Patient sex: M
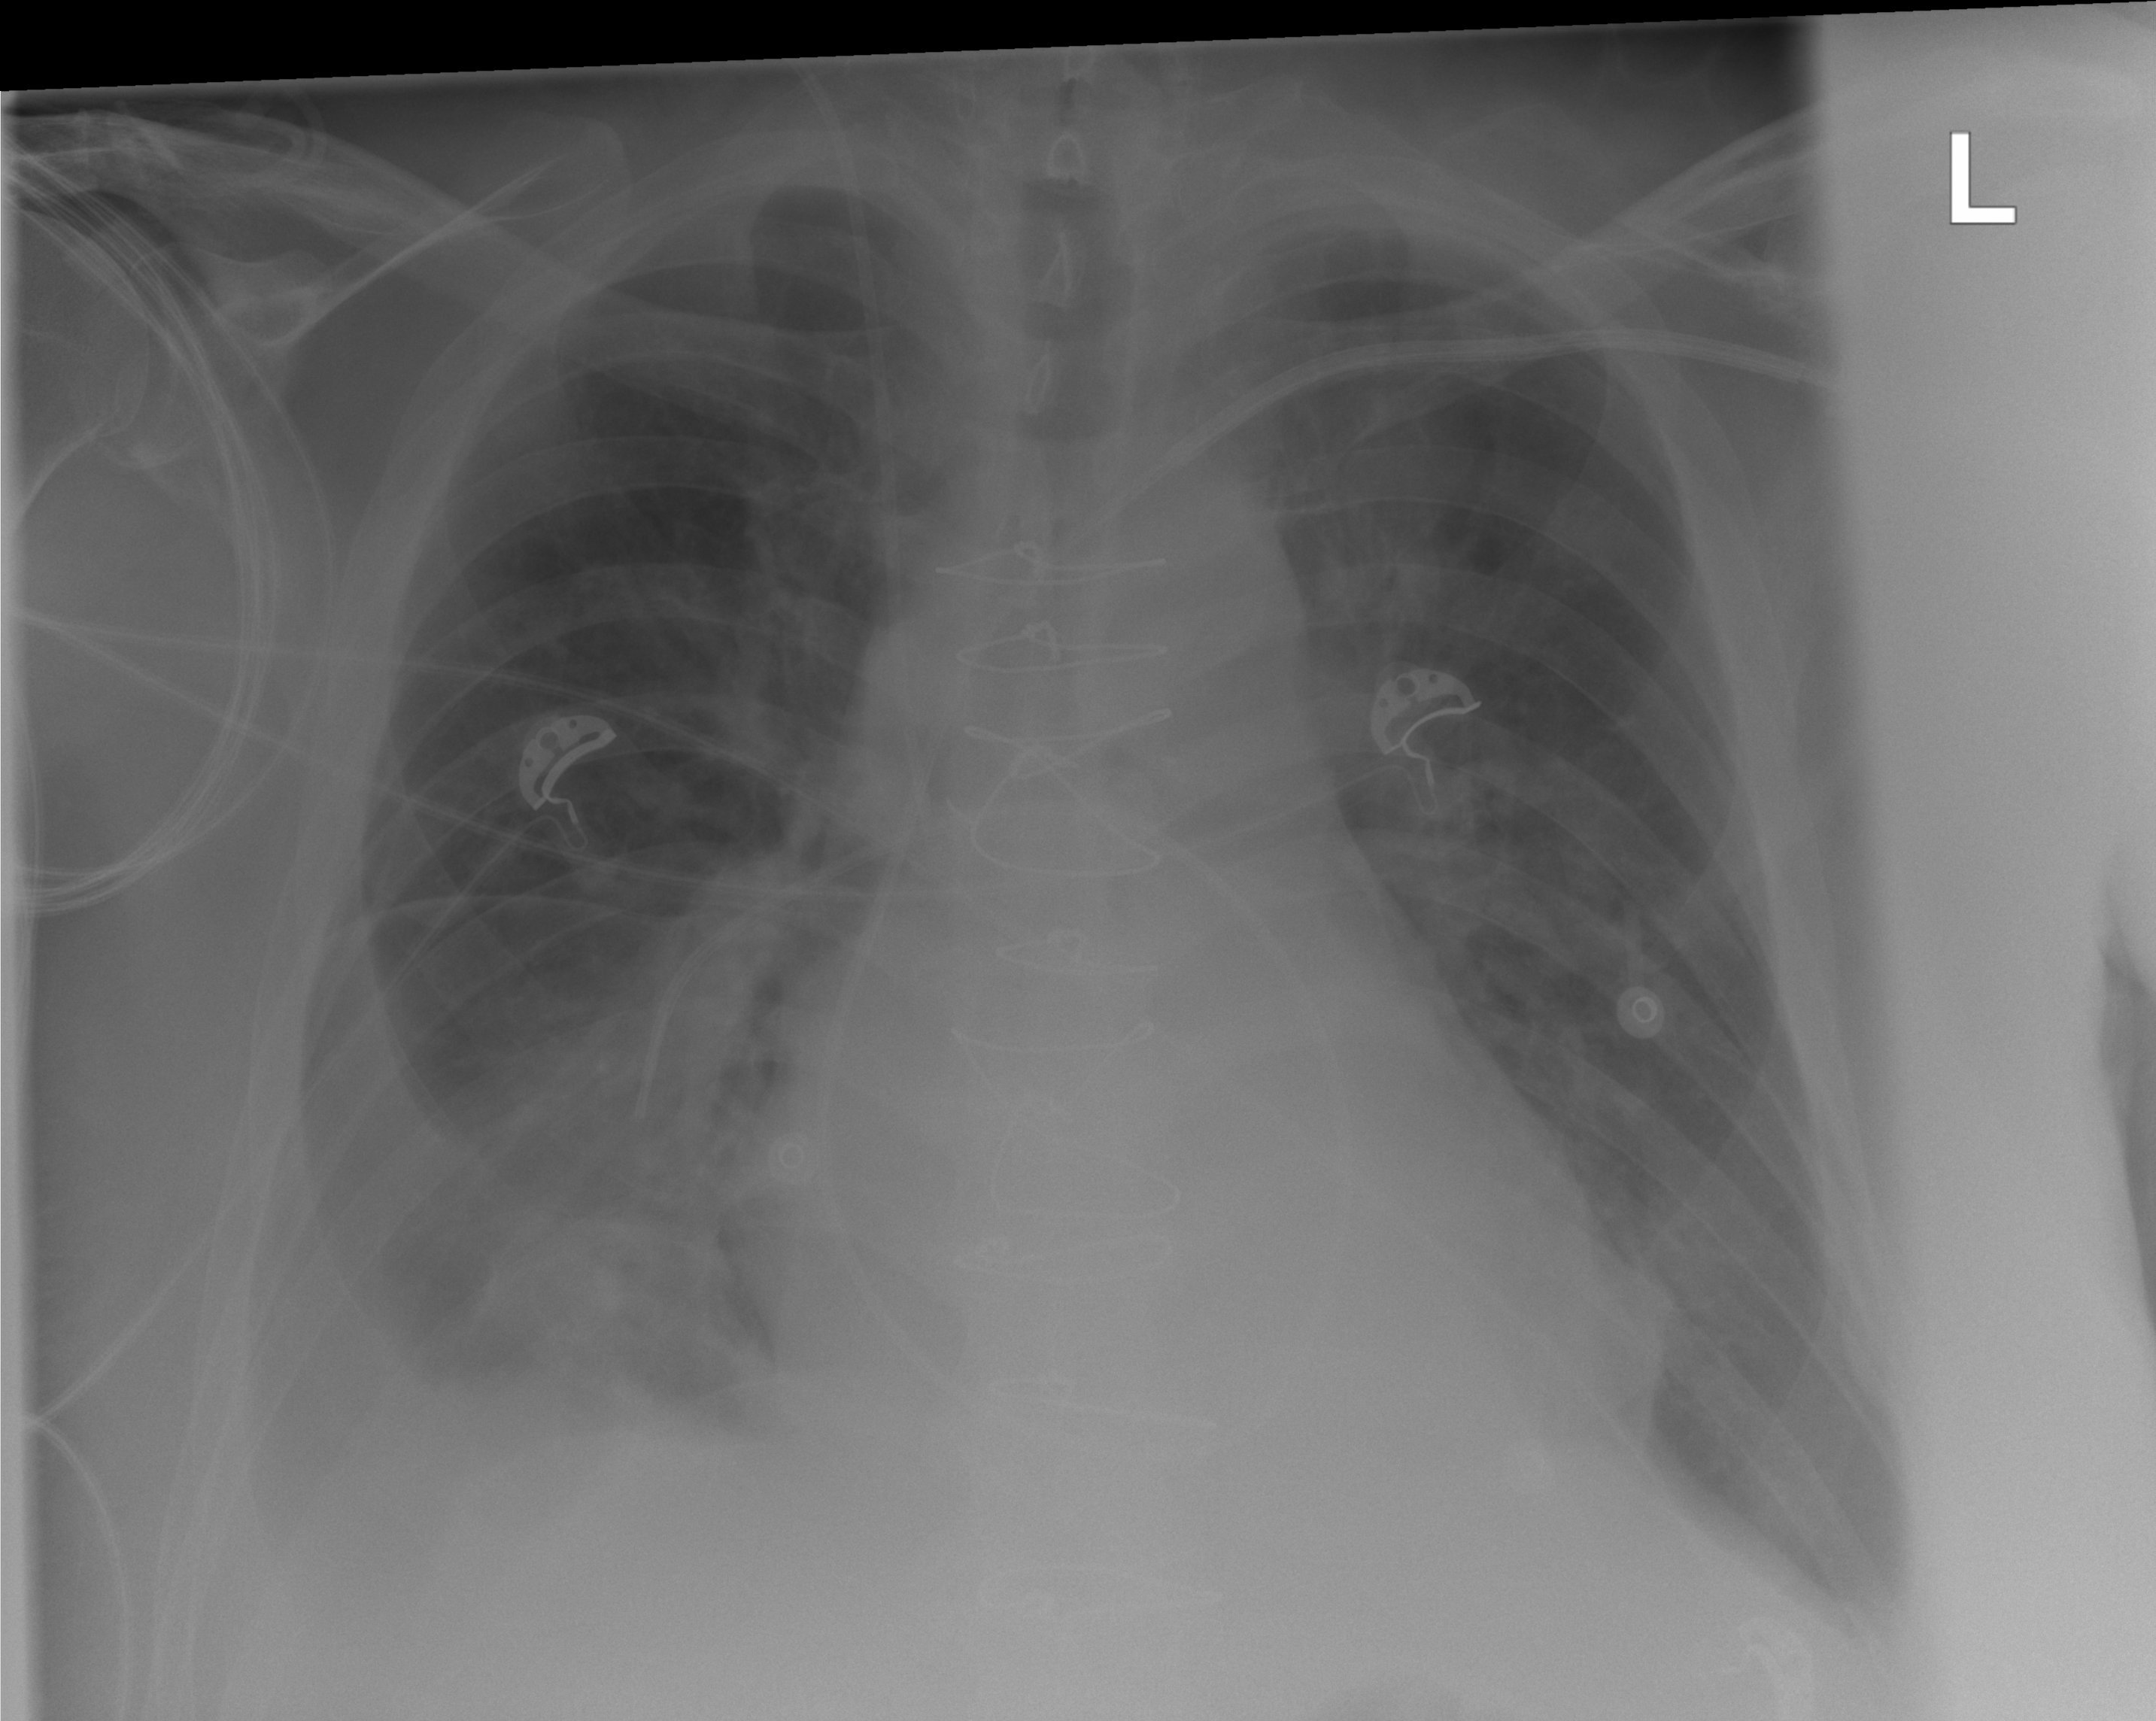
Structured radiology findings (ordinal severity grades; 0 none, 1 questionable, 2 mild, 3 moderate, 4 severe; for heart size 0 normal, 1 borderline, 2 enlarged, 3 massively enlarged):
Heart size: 2
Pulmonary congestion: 2
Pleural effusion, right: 3
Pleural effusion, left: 2
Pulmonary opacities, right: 2
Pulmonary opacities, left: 0
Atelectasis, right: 2
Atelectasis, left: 0